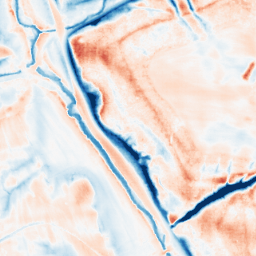
Category: trend_removal
Decomposition family: local_polynomial
Decomposition parameters: window_size: 31
degree: 2
Upsampling method: sinc_blackman
Upsampling parameters: scale: 2
kernel_size: 4
Upsampling scale: 2